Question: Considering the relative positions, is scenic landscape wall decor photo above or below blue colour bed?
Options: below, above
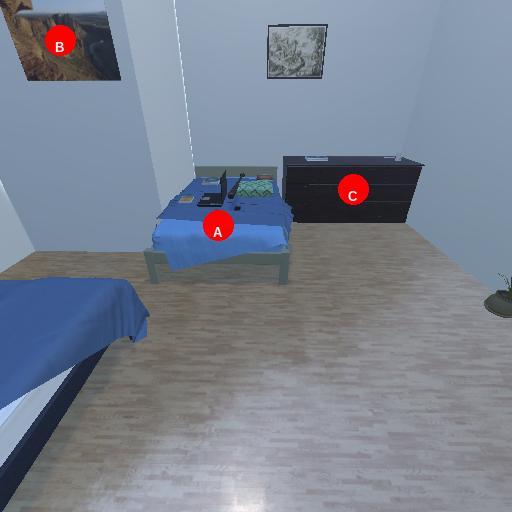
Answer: below